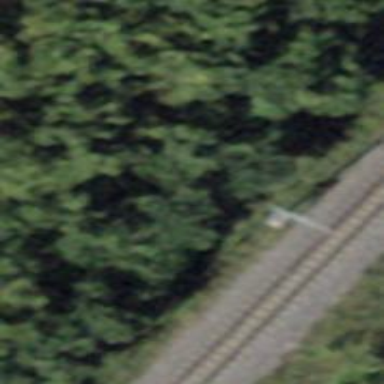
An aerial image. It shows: Brown bench.